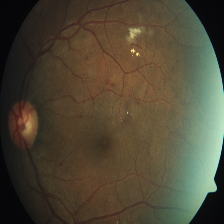
Diabetic retinopathy grade: Severe